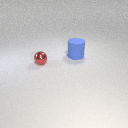
large blue rubber cylinder behind small red metal sphere